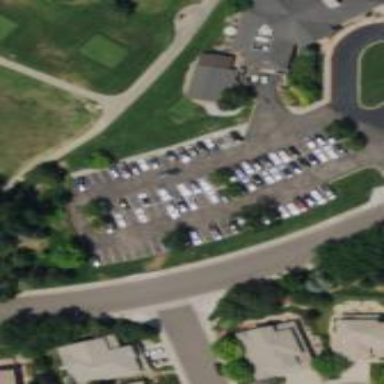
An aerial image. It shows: Parking area.